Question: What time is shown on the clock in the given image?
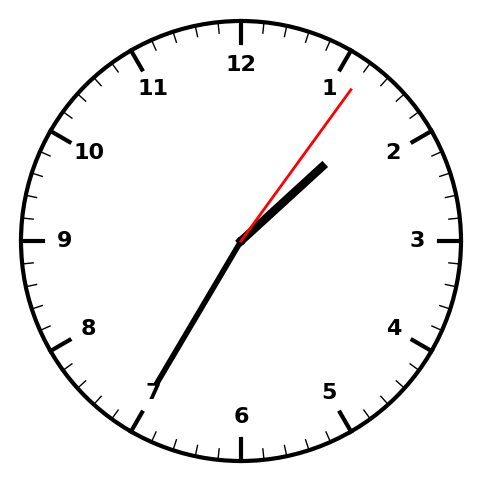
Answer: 01:35:06